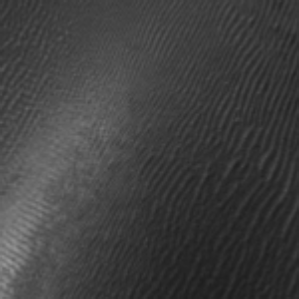
Label: frost